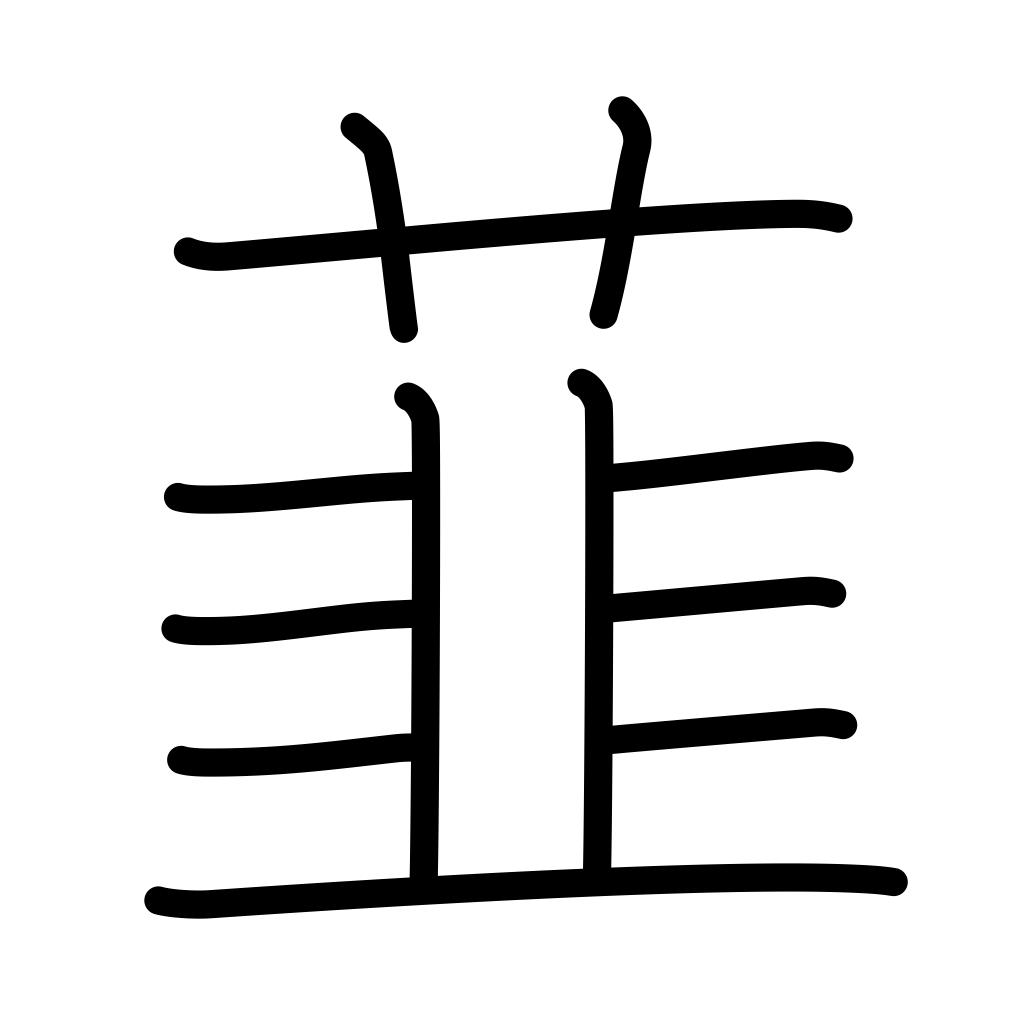
Meaning: leek